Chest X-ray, PA view. Patient: 72 years old, sex M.
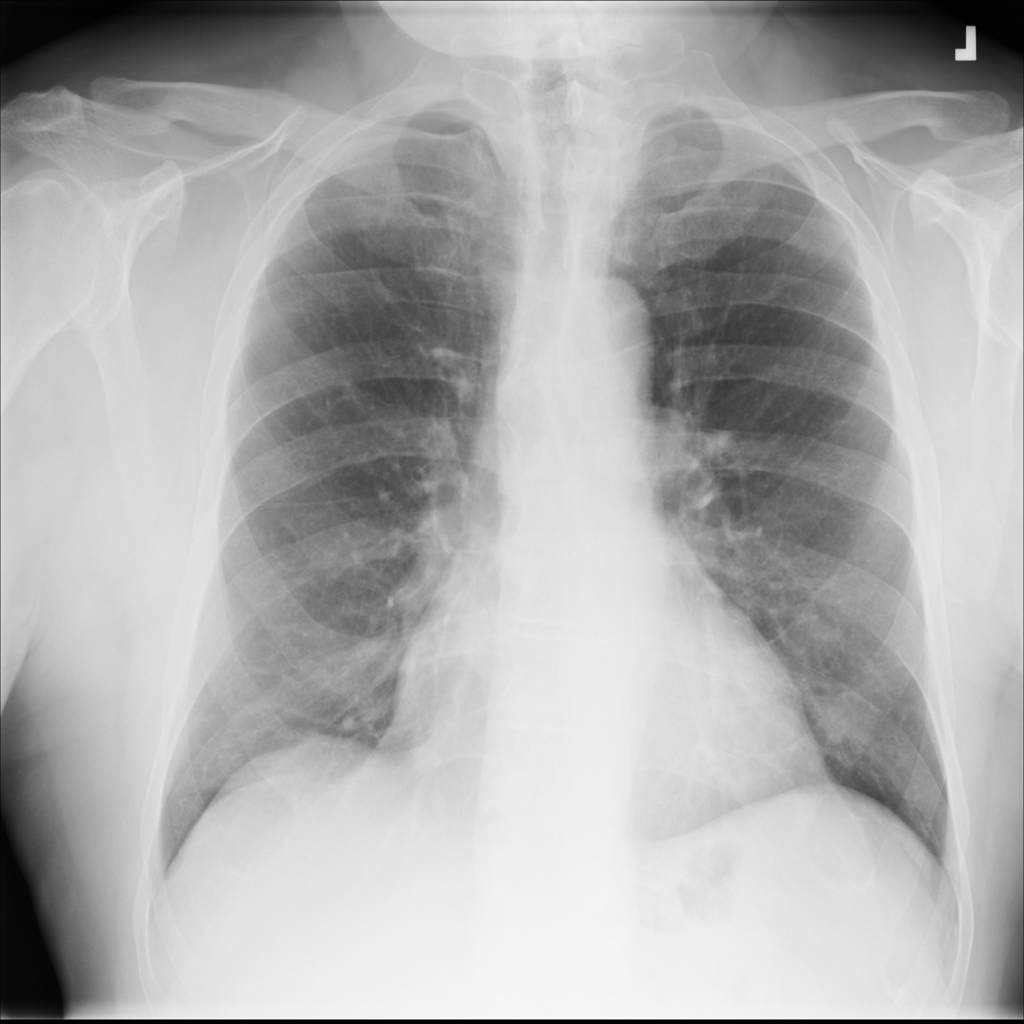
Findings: No Finding